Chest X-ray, AP view. Patient: 67 years old, sex M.
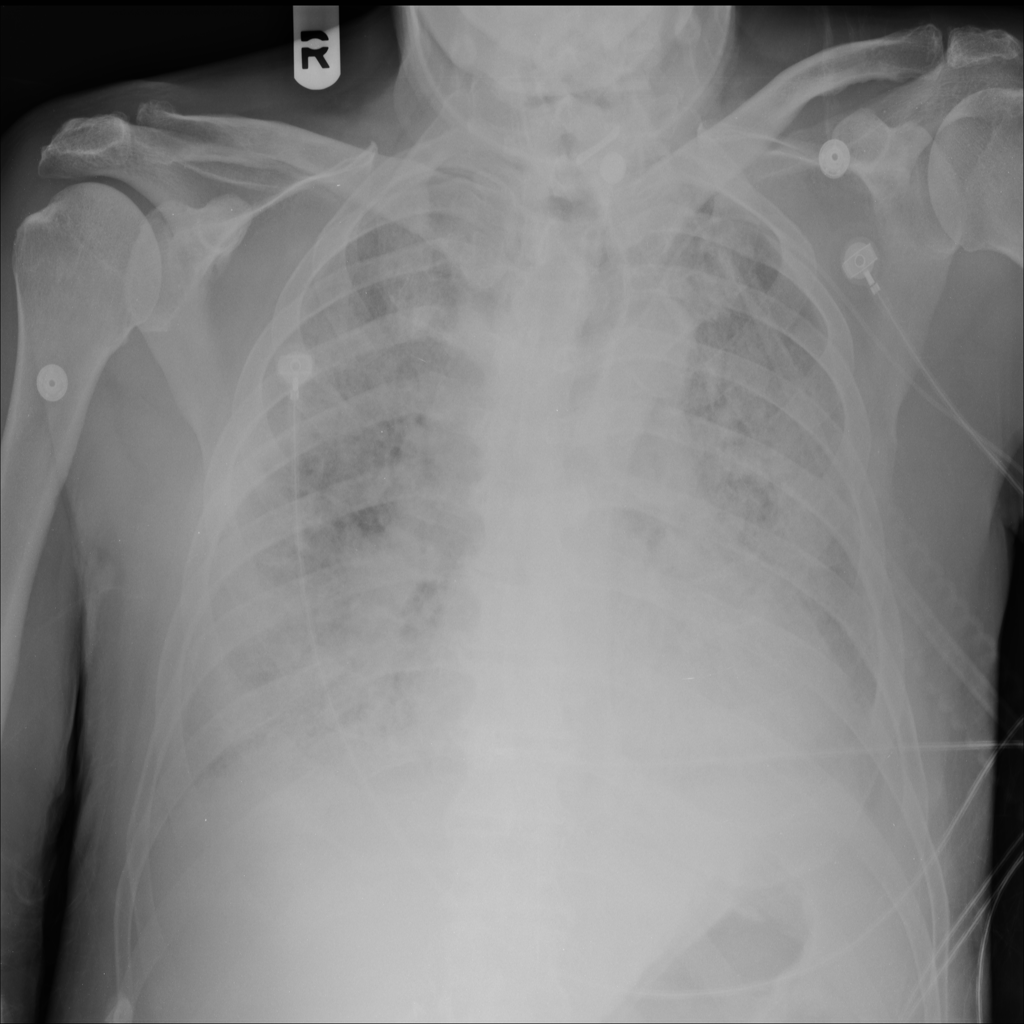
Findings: Infiltration